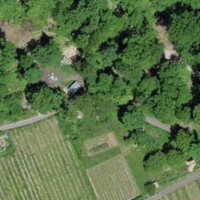
EUNIS habitat code: 44
Species observed at this site:
Allium ursinum
Linaria vulgaris